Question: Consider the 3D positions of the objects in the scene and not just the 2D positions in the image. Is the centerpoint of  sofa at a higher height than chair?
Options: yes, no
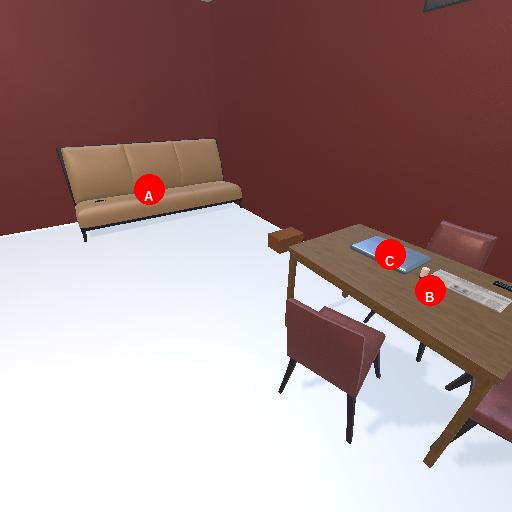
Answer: yes